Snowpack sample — Loveland Pass, Silver Plume, Colorado, USA (2/11/26, 12:00 PM MST)
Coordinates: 39.663, -105.886
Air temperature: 35 °F
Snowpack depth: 82 cm
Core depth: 40 cm
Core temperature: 23 °F
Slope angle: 13°, slope face: 12°
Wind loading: high
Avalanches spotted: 1
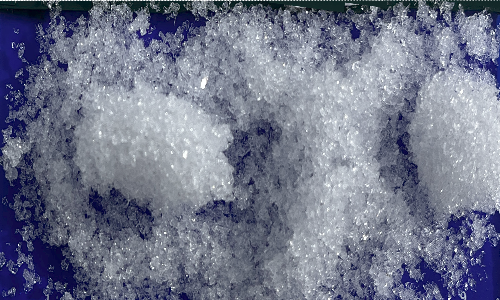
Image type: core
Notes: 1 small avalanche spotted on the north side of the bowl, lots of wind loading